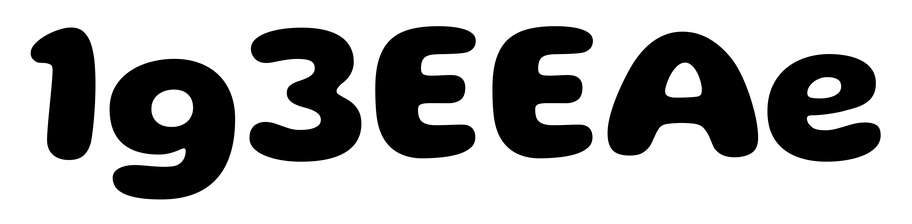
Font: Gluten_Bold